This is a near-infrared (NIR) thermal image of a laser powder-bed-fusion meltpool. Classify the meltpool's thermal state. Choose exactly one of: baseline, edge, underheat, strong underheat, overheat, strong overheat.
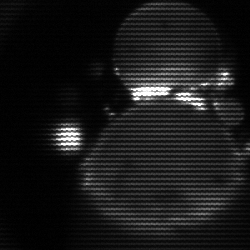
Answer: edge